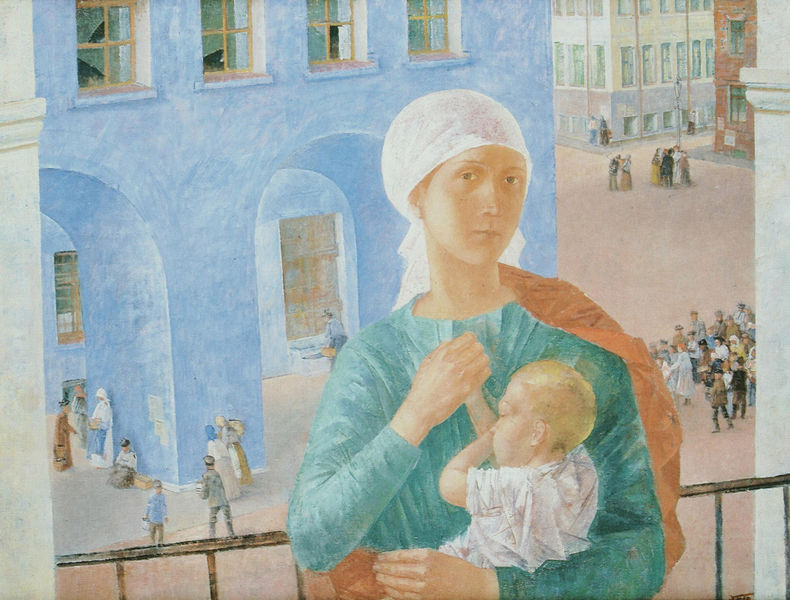
Titel: 1918 in Petersburg
Künstler: Kusma Petrow-Wodkin
Standort: Moskau
Institution: Tretjakow-Galerie
Schlagwörter: blau, gruppe, hand, kopf, mann, schlaf, umhang, weiß, aquarell, frauen, grün, menschen, mädchen, stadt, brust, fenster, finger, frau, hintergrund, kleid, mund, männer, orange, strasse, tür, türkis, vordergrund, blick, gebäude, haus, rot, tuch, weg, flächig, haube, leute, menge, blond, architektur, arme, augen, bluse, falten, faru, gesicht, mensch, stehen, hände, portrait, porträt, häuser, gitter, gewand, halbfigur, tücher, innen, kind, mutter, publikum, rosa, hellblau, balkon, schlafen, ansicht, bogen, fassade, fassaden, passage, passanten, perspektive, farben, farbe, hof, baby, markt, platz, rundbogen, draussen, kopftuch, ernst, geländer, faltenwurf, junge, betrachter, gruppen, straßen, bögen, arkade, außen, balustrade, amme, stillen, volk, menschenmenge, arkaden, bettler, marktplatz, fresko, drinnen, maria, sakral, fresco, beschützen, säugling, menschenansammlung, schläft, christliches thema, stillend, esicht, berühruing, halbfigurenbild, er mhaus